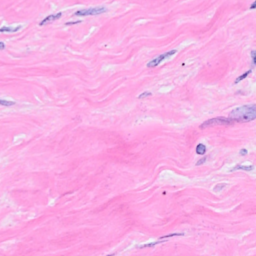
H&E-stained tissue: Breast